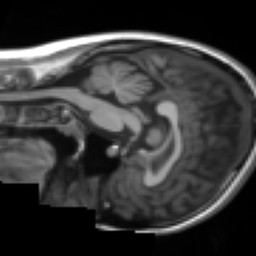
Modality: T1w
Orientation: sagittal